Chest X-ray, PA view. Patient: 29 years old, sex F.
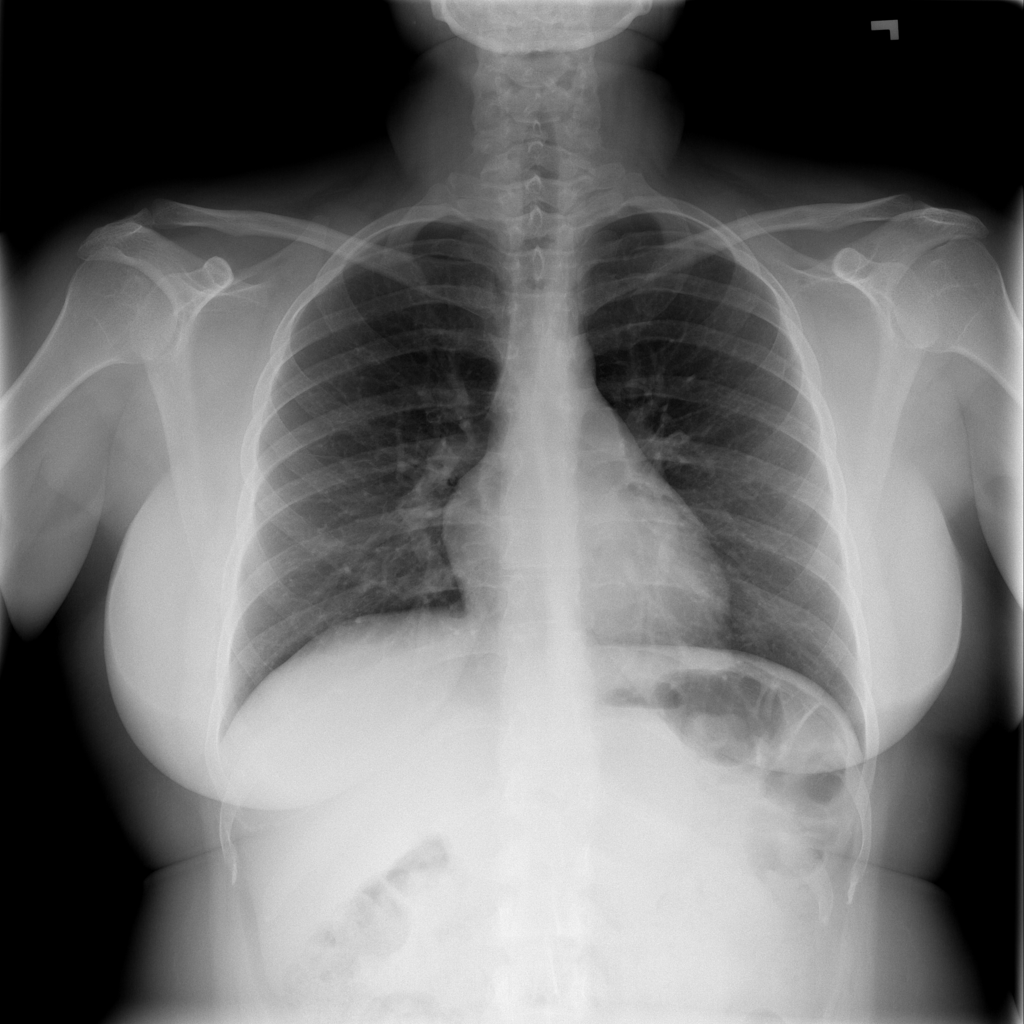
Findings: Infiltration